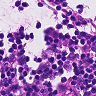
Metastatic tissue present: no